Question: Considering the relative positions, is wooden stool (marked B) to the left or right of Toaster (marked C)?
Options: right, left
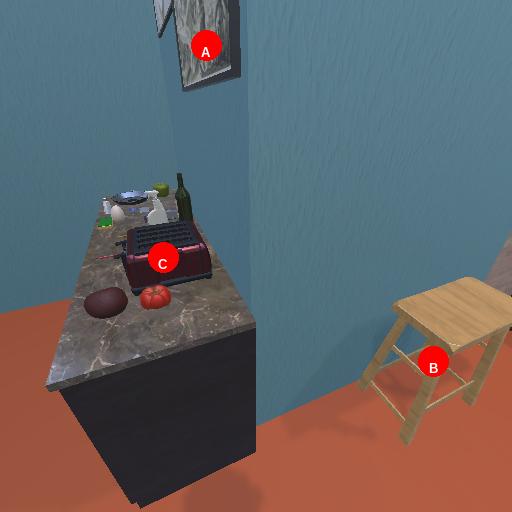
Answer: right